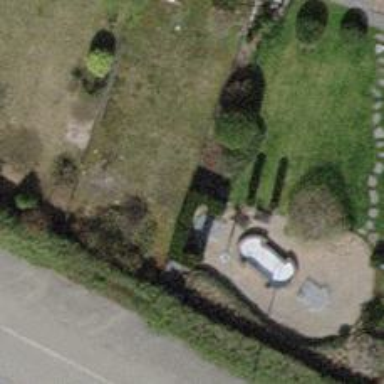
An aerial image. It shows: Hedge barrier.